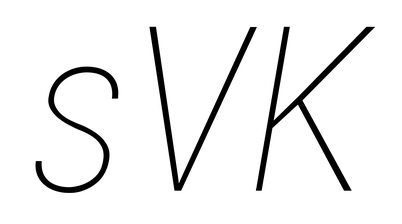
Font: Roboto-Italic_Condensed_Thin_Italic